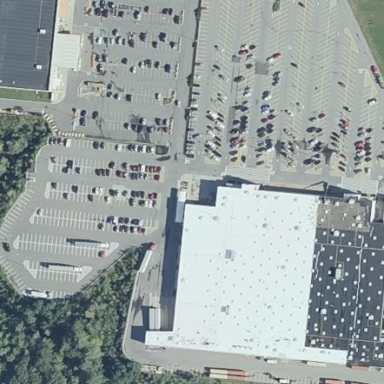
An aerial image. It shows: Retail building housing supermarket.